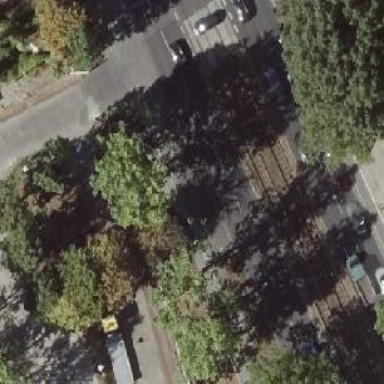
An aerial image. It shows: Platform for public transport with shelter.